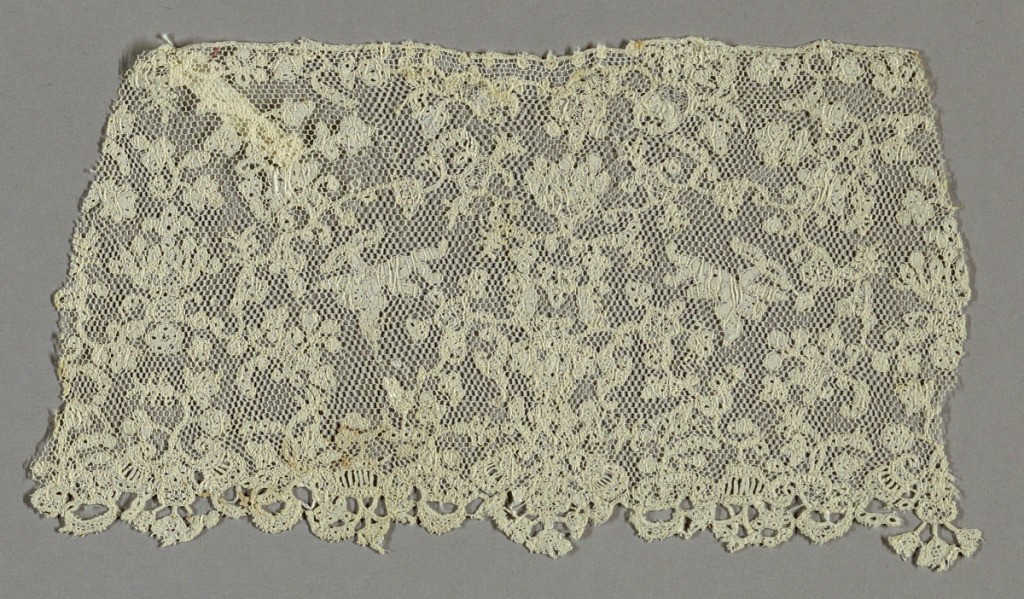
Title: Border fragment
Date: late 17th–early 18th century
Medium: linen Technique: bobbin made continuous tape with net added
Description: Fragment with small scale pattern of cupids, floral shapes and crowns.